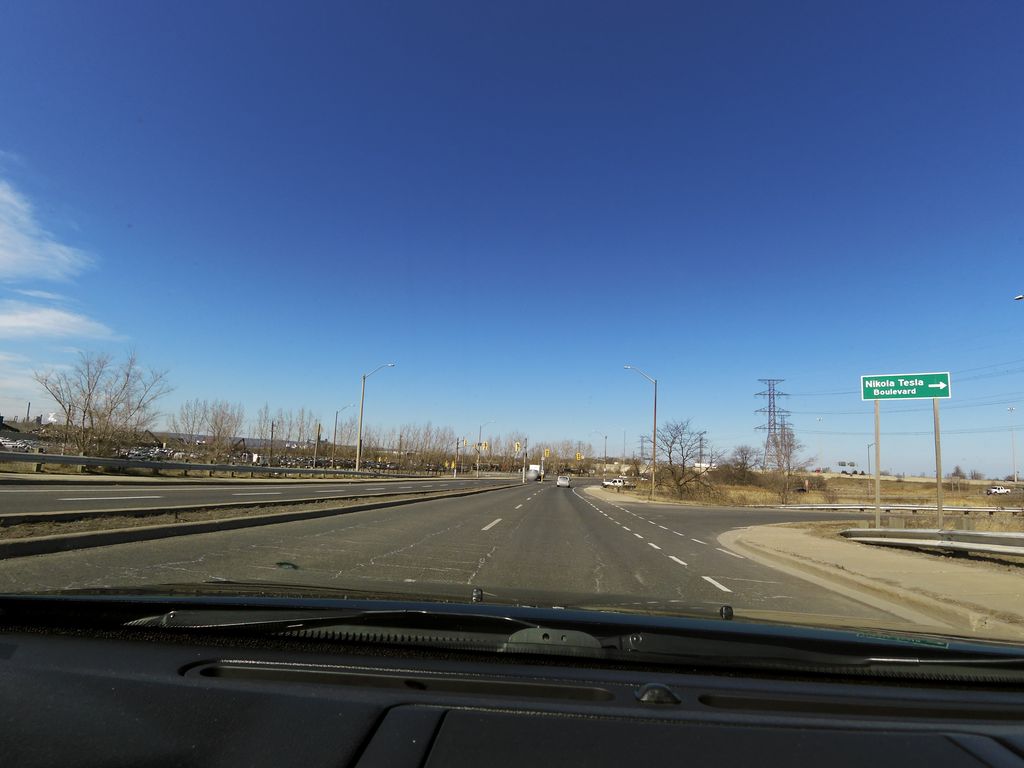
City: hamilton